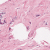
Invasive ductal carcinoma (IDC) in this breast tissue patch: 0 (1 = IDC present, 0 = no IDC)